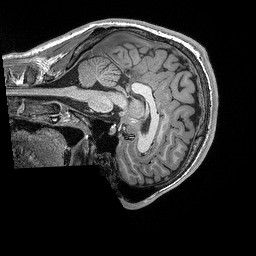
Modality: T1w
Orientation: sagittal
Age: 20
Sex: male
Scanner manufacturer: siemens
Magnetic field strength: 3 T
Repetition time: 2.3 s
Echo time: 0.00298 s